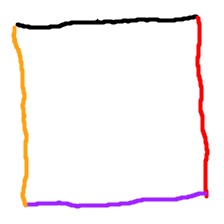
Shape: square